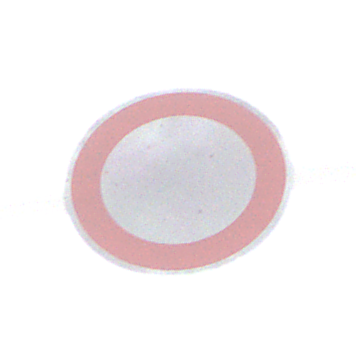
Verkehrszeichen: VerbotFahrzeugeAllerArt
Umgebung: Outdoor, Nature
Tageszeit: Midday
Wetter: PartlyCloudy
Licht: Natural
Jahreszeit: NotSpecified
Kontrast: MediumContrast